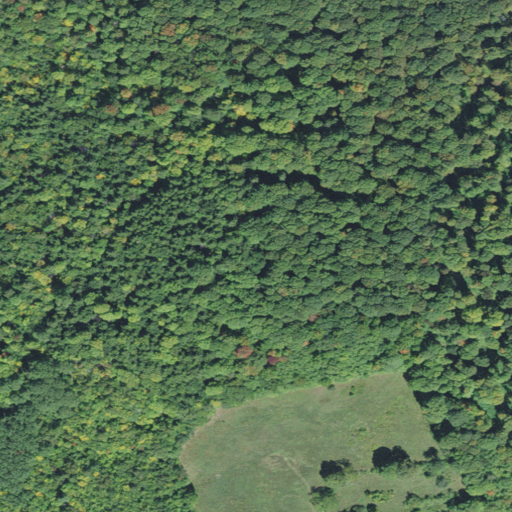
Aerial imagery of mountain in Vermont named Dana Hill containing deciduous forest, mixed forest, pasture, and evergreen forest